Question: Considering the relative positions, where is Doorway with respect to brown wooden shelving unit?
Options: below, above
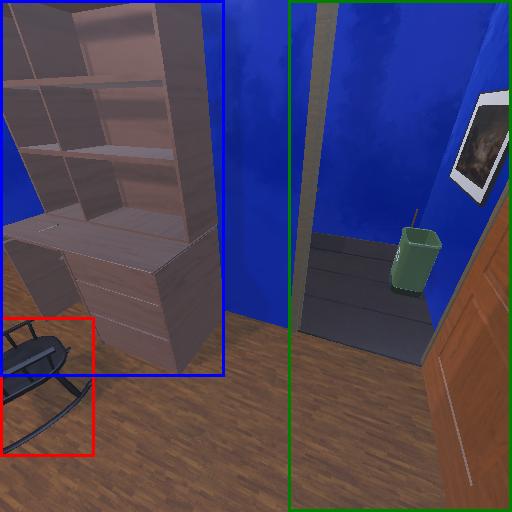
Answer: below